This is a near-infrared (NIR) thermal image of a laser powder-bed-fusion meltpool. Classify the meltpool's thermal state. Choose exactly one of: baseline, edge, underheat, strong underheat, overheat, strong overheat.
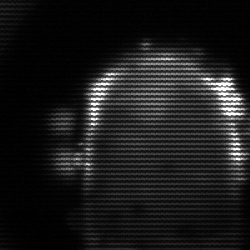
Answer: baseline